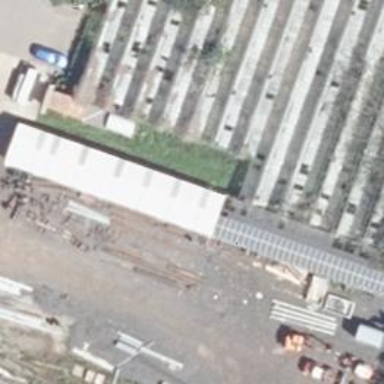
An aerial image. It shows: Greenhouse.